Question: I am trying to work through an assignment that is asking me to create a method in Java that, when given a desired height and width, create a row- or column- major matrix.

Here is what I have so far:
'''
public static int[][] increasingMatrix(int width, int height, boolean format){
if (format) { // generate row-major matrix
int[][] array = new int[height][];
int count = 0;
for (int i = 0; i < height; i++) {
array[i] = new int[width];
for (int j = 0; j < width; j++) {
array[i][j] = count;
count++;
}
}
return array;
} else {
int[][] array = new int[width][];
int count = 0;
for (int i = 0; i < width; i++) {
array[i] = new int [height];
for (int j = 0; j < height; j++) {
array[j][i] = count;
count ++;
}
}
return array;
}
}
'''
However, when I go and try to run tests on the generated array, the column-major matrix (from what I can tell) is being generated incorrectly. The row-major matrix seems to generate correctly.
Can you see anything that I am doing wrong? I have stared at this for hours but cant seem to get any breakthroughs.
Thanks!
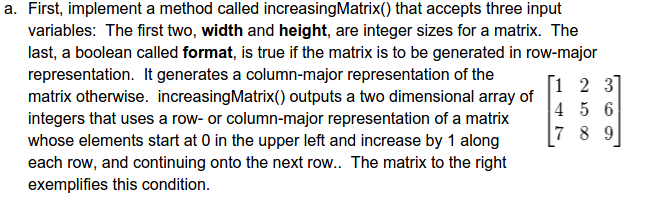
Answer: Your code is wrong. The first index in the matrix is always the width.
Remember: a matrix is an array of arrays. The first index is the width of the matrix, the second is the height.
Try this:
'''
if(format) {
return buildRowMajorMatrix(width, height);
} else {
return buildColumnMajorMatrix(width, height);
}
'''
Where 'buildRowMajorMatrix' looks like:
'''
private int[][] buildRowMajorMatrix(int width, int height) {
int[][] matrix = new int[width][height];
int cellValue = 0;
for(int columnIndex = 0 ; columnIndex < width ; columnIndex++) {
for(int rowIndex = 0 ; rowIndex < height ; rowIndex++, cellValue++) {
matrix[columnIndex][rowIndex] = cellValue;
}
}
return matrix;
}
'''
And 'buildColumnMajorMatrix' looks like:
'''
private int[][] buildColumnMajorMatrix(int width, int height) {
int[][] matrix = new int[width][height];
int cellValue = 0;
for(int rowIndex = 0 ; rowIndex < height ; rowIndex++) {
for(int columnIndex = 0 ; columnIndex < width ; columnIndex++, cellValue++) {
matrix[columnIndex][rowIndex] = cellValue;
}
}
return matrix;
}
'''